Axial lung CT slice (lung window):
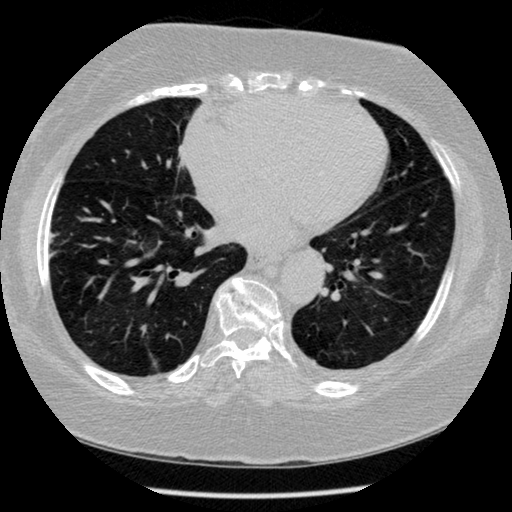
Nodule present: no